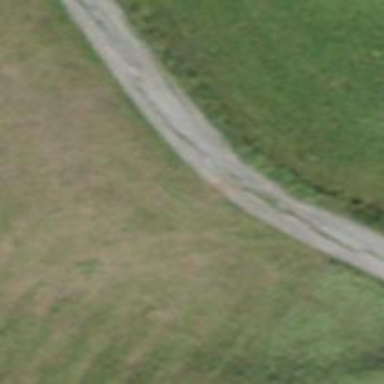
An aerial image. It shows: Well-maintained track road with grade 1 tracktype.